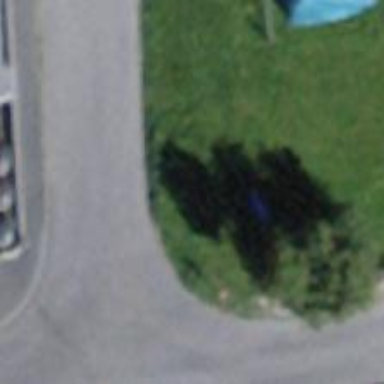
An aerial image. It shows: Bench.